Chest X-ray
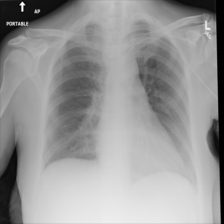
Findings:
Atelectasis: negative
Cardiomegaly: negative
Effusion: negative
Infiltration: negative
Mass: negative
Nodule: negative
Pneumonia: negative
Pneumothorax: negative
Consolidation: negative
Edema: negative
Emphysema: negative
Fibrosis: negative
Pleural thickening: negative
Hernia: negative